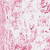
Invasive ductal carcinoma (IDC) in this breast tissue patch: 0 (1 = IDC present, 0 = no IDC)